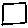
Label: square